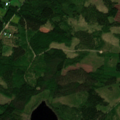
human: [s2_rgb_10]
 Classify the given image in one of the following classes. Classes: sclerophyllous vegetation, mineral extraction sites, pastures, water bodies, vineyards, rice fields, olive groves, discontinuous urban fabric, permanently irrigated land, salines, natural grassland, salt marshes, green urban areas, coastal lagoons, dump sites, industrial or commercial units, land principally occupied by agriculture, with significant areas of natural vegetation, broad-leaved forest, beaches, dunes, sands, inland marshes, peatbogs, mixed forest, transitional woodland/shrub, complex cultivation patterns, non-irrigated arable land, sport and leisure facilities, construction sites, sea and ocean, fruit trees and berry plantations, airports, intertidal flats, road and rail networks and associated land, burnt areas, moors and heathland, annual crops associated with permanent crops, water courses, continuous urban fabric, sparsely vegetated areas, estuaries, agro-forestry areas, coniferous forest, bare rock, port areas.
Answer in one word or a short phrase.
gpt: coniferous forest, mixed forest, transitional woodland/shrub